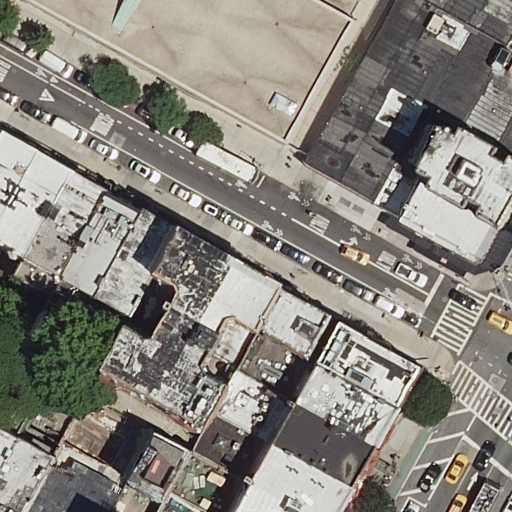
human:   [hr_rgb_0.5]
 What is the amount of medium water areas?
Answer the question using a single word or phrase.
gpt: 0

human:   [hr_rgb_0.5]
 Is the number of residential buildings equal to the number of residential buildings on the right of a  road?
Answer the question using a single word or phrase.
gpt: no

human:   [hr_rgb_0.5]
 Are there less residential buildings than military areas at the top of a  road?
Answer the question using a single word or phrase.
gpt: no

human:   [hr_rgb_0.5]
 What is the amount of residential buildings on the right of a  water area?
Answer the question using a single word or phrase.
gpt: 0

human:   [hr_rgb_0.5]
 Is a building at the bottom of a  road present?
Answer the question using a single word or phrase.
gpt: yes

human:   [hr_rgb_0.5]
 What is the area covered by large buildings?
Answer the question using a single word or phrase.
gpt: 2225m2

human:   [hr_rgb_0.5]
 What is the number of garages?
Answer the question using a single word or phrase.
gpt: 0

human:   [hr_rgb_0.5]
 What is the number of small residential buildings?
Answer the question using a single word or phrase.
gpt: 7

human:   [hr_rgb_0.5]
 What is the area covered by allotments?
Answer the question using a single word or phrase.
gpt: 0m2

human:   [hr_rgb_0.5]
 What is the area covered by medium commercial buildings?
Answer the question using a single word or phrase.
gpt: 0m2

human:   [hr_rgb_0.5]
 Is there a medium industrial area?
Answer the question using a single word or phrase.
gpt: no

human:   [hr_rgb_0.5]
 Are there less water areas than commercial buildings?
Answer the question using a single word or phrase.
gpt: no

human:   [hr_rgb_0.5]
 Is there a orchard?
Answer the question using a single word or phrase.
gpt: no

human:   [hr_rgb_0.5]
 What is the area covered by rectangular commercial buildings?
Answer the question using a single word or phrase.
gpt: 0m2

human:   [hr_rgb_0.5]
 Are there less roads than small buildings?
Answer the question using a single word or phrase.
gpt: no

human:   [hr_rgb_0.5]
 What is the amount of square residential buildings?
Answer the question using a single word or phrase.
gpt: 0

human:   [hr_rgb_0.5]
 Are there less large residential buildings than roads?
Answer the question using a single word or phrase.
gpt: yes

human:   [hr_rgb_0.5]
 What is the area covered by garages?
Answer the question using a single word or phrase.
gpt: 0m2

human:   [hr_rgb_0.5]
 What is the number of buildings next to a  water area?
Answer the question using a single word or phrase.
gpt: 0

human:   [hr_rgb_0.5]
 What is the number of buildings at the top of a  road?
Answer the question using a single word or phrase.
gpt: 13

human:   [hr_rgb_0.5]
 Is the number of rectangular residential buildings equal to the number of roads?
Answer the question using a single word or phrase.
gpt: no

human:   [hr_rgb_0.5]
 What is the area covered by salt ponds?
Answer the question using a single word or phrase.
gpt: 0m2

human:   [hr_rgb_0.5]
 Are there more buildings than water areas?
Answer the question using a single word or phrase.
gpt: yes

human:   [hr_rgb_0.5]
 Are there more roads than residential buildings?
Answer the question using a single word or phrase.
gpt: no

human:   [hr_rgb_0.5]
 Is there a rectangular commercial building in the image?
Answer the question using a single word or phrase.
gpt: no

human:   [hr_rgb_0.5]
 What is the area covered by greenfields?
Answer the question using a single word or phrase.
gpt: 0m2

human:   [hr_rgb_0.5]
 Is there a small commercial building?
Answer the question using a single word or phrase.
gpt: no

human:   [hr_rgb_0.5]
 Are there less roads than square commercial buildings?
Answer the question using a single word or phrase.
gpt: no

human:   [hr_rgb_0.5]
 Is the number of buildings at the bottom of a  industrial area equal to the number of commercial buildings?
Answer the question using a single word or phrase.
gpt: yes

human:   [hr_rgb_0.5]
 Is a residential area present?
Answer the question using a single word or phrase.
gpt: no

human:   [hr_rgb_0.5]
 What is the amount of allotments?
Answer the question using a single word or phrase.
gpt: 0

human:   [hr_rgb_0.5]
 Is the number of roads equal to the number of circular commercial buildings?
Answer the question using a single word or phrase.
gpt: no

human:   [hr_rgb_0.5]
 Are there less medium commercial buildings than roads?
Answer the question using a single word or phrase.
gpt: yes

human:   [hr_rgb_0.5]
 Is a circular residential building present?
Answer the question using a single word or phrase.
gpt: no

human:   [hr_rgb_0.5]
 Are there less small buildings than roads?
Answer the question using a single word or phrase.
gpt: yes

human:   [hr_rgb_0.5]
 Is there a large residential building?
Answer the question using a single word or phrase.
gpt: yes